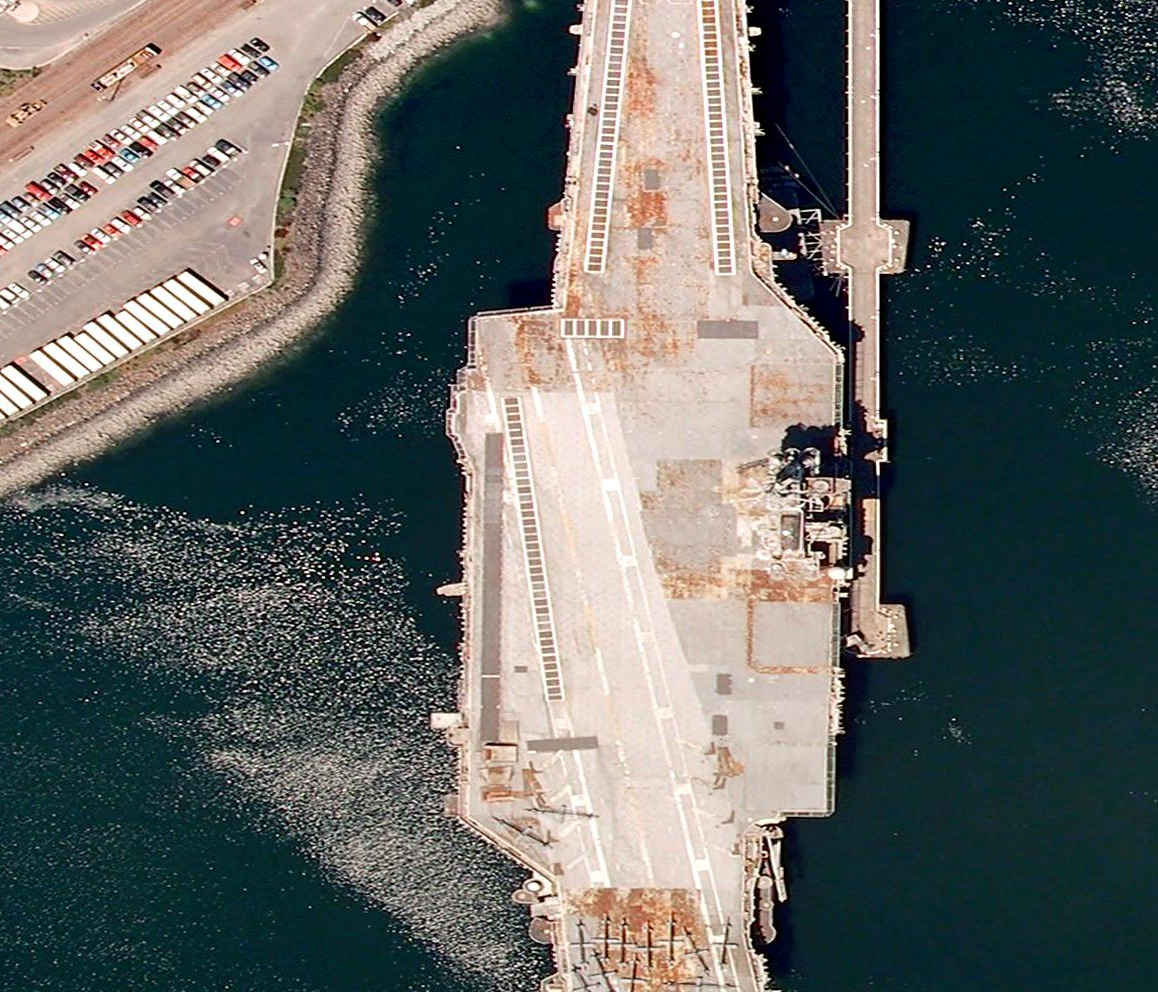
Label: aircraft_carrier